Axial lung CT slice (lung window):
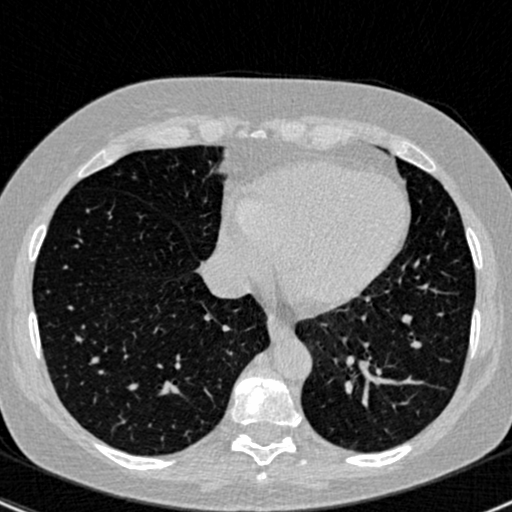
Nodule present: no